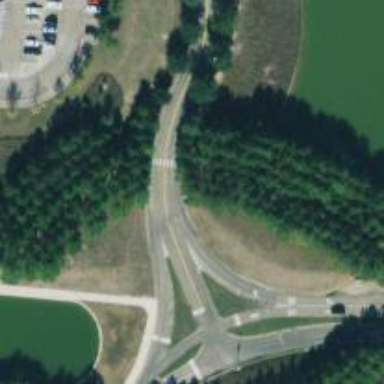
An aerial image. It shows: Crossing on the road.